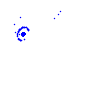
Particle: electron